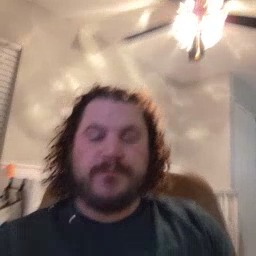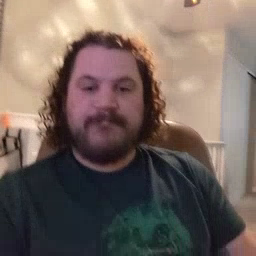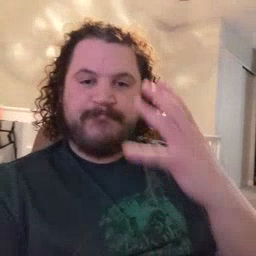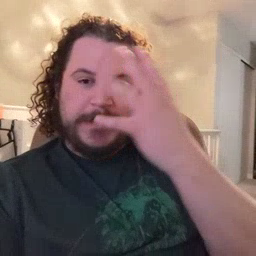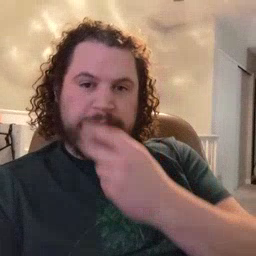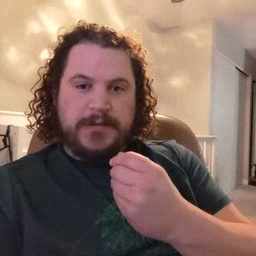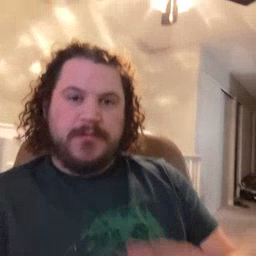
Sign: pretty